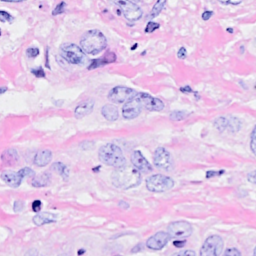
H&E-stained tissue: Breast